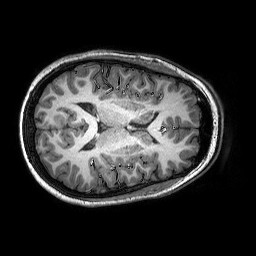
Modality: T1w
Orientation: axial
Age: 20
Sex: female